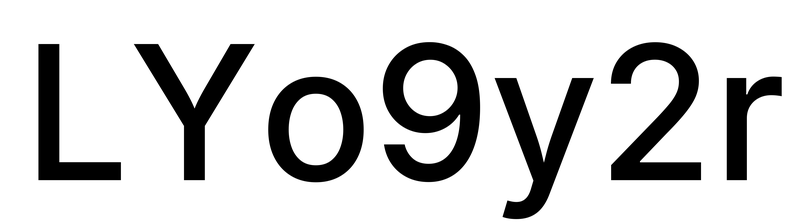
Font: Inter_Medium